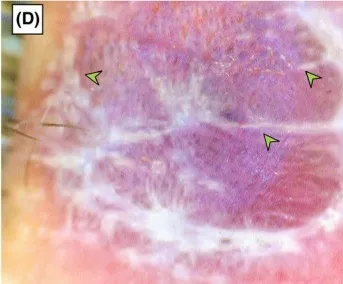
D, Dermoscopy of medial lesion after 14 days of treatment showing significantly reduced amount and thickness of Wickham striae (green arrowhead).
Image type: medical_photograph (skin_photograph)